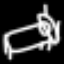
Label: bed